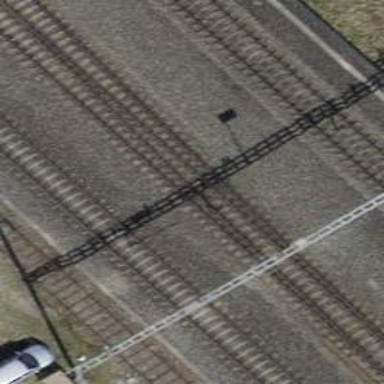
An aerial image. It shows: Railway track with contact lines for electrification.